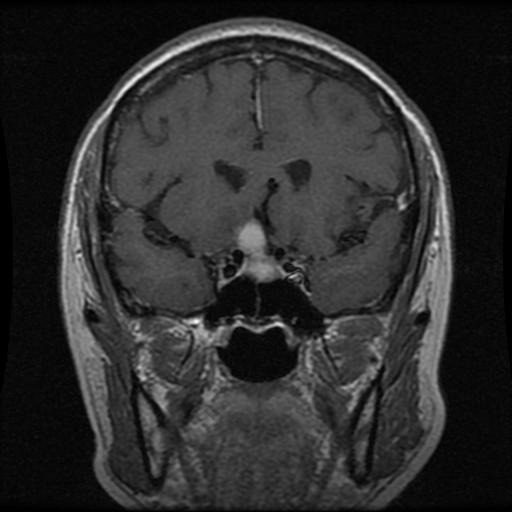
Label: pituitary